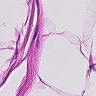
Metastatic tissue present: no